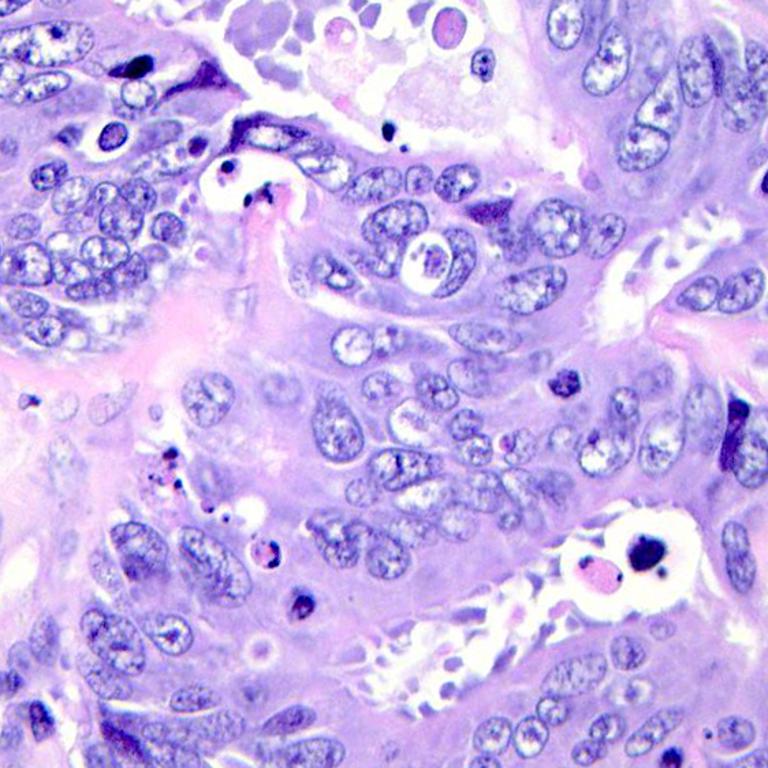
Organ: colon
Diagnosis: adenocarcinomas